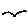
Label: bird